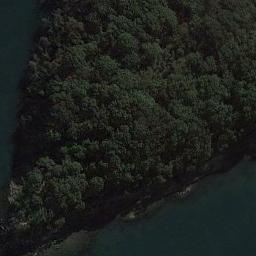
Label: forest